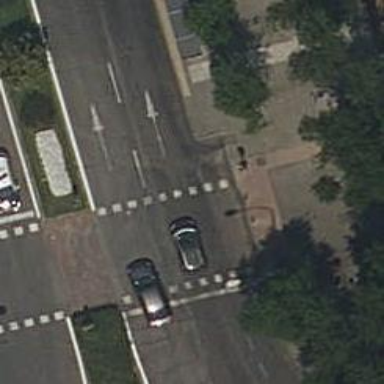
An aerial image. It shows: Road with traffic signals at crossing.